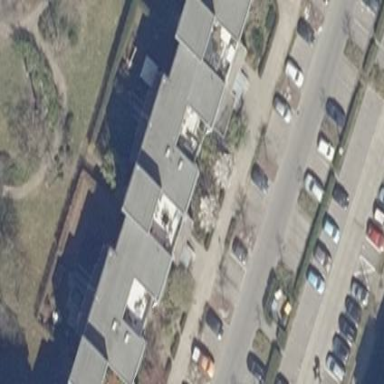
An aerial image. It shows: Building with apartments and flat roof.